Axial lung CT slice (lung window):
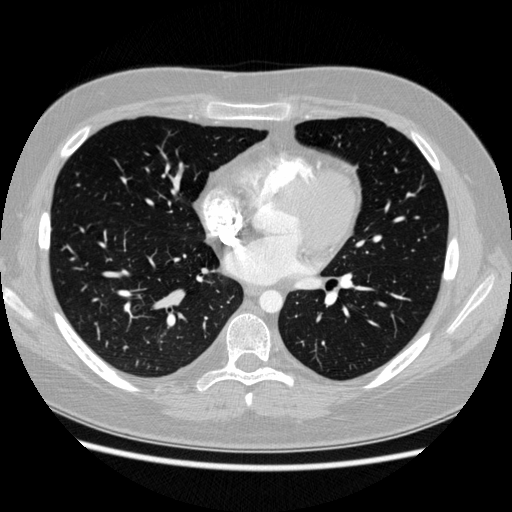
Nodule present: no